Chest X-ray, AP view. Patient: 60 years old, sex M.
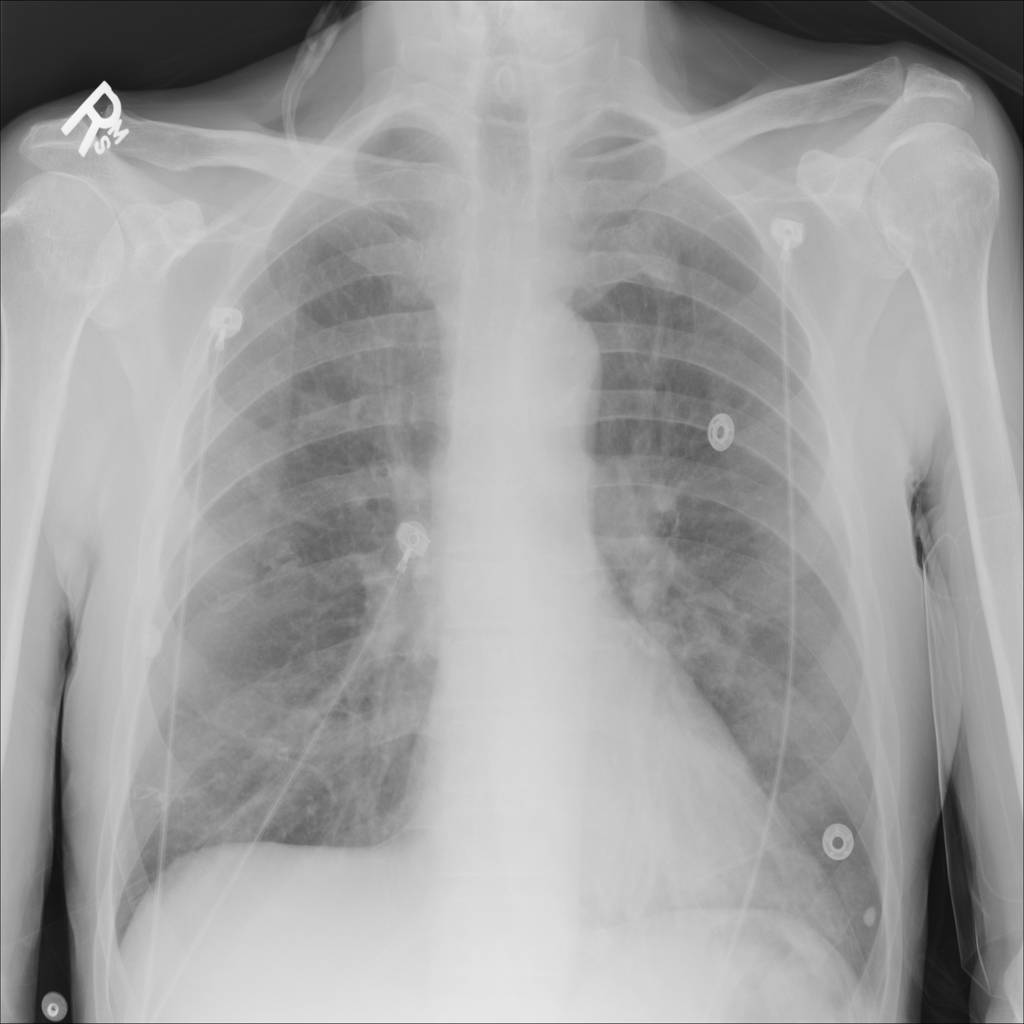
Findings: No Finding